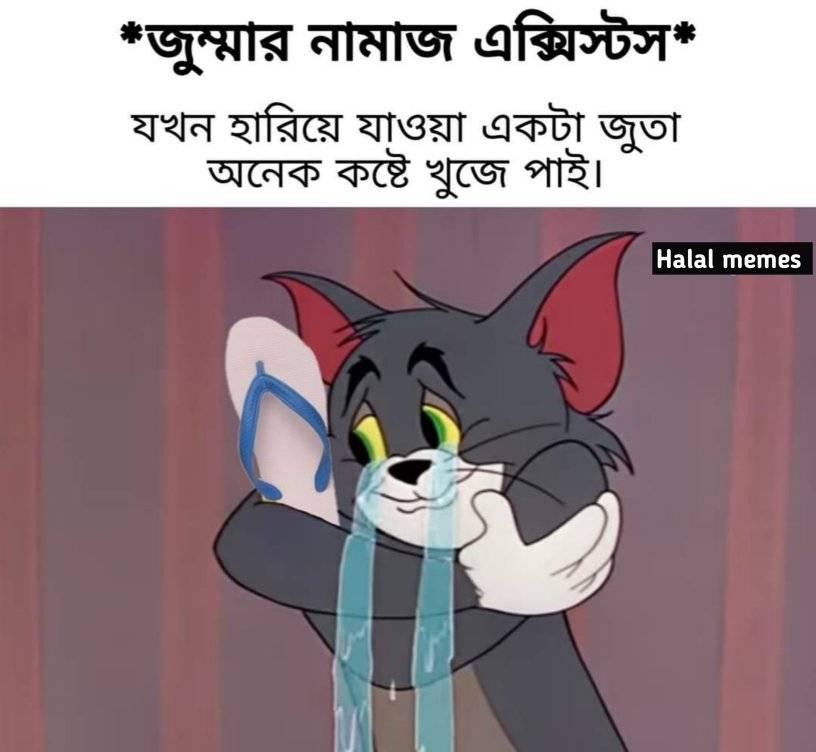
Caption: *জুম্মার নামাজ এক্সিস্টস*   যখন হারিয়ে যাওয়া একটা জুতা অনেক কষ্টে খুজে পাই ।
Label: non-hate